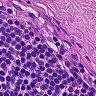
Metastatic tissue present: no